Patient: sex F, age 53
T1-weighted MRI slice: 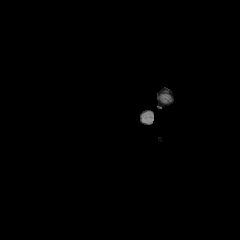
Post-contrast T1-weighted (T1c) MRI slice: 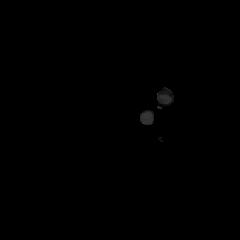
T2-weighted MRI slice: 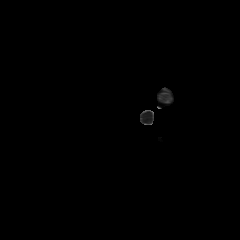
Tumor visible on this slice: no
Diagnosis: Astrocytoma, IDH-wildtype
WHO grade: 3